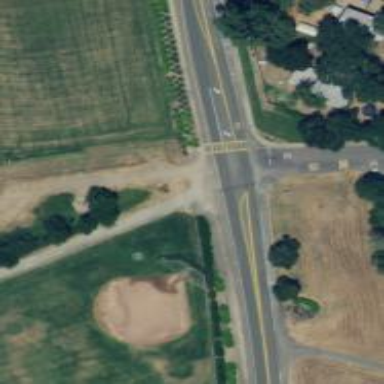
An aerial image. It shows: Marked crossing on the road.